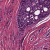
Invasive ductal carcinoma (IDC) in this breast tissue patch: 0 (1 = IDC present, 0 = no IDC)